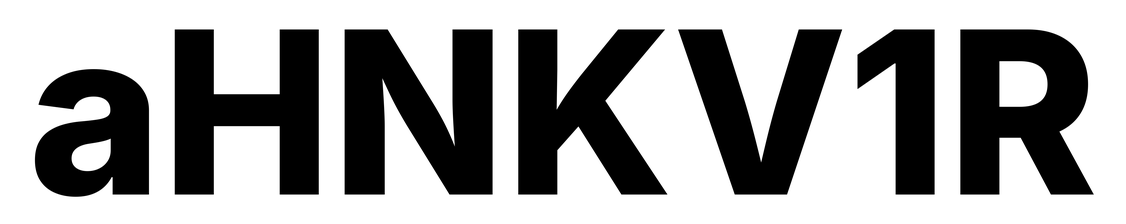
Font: Inter_ExtraBold